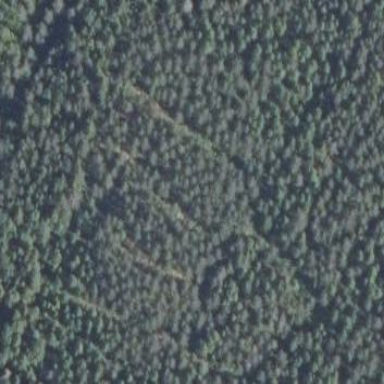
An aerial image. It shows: Woodland with needle-leaved trees.